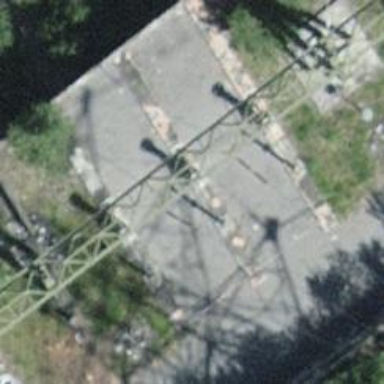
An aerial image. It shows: Power line with three cables.